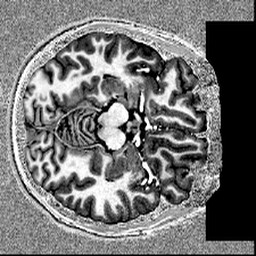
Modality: T1w
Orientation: axial
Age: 24
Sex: male